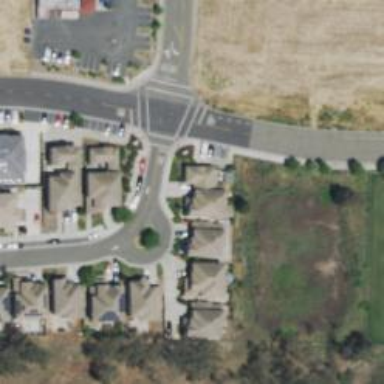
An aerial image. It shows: Residential road with sidewalk on the left.